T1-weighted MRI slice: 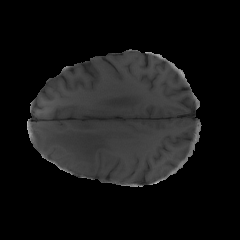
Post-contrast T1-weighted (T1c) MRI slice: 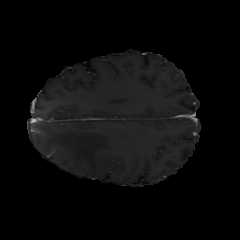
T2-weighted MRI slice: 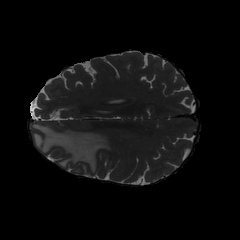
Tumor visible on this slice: yes